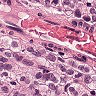
Metastatic tissue present: yes